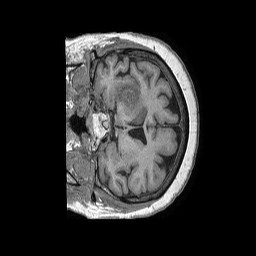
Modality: T1w
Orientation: coronal
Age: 79
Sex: female
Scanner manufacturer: philips
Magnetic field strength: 1.5 T
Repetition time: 0.007814 s
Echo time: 0.003653 s